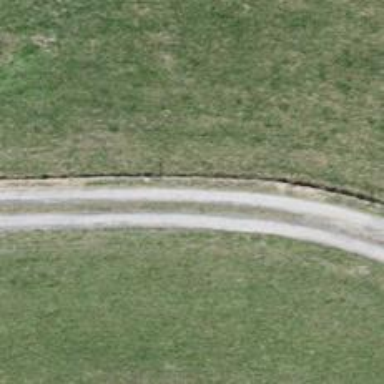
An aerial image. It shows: Gravel track with grade2 quality.